Field crop: maize
Growth stage: 2
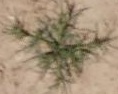
Species: salsola